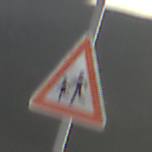
Verkehrszeichen: KinderRechts
Umgebung: Outdoor, Nature
Tageszeit: SunriseSunset
Wetter: PartlyCloudy
Licht: Natural
Jahreszeit: Summer
Kontrast: HighContrast